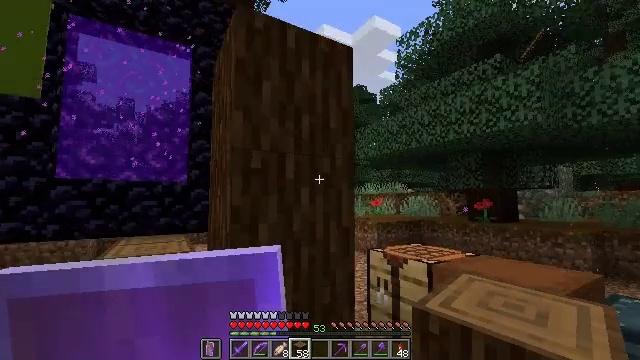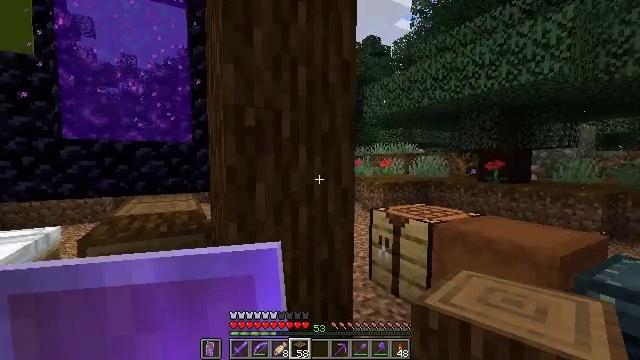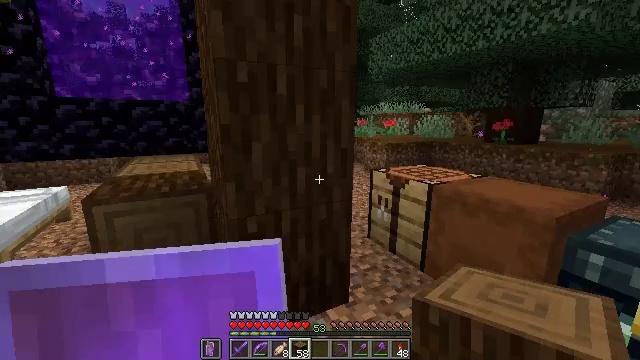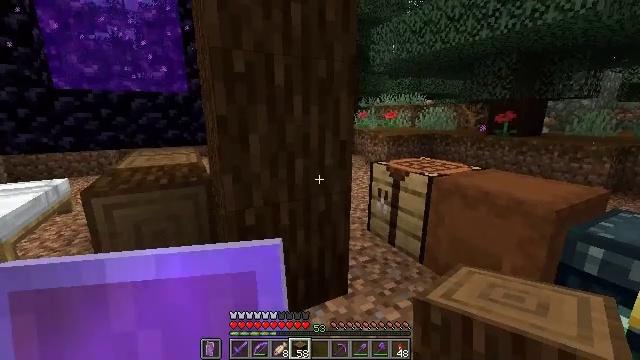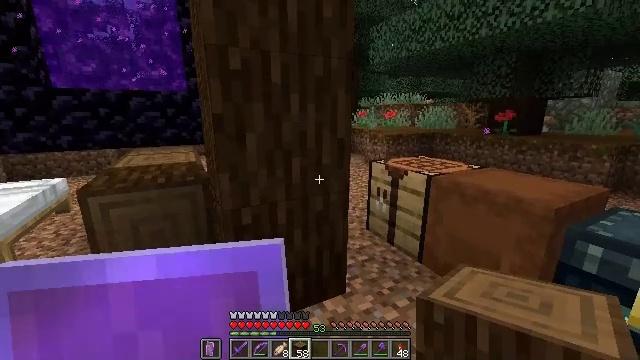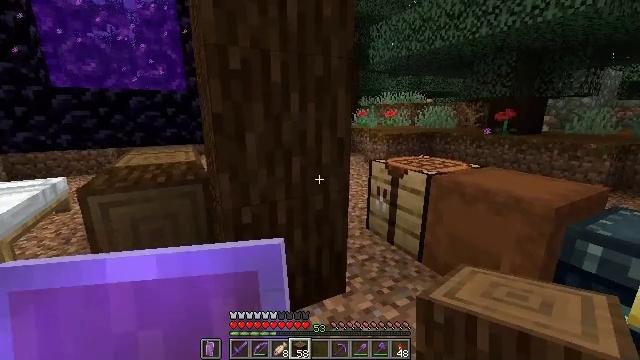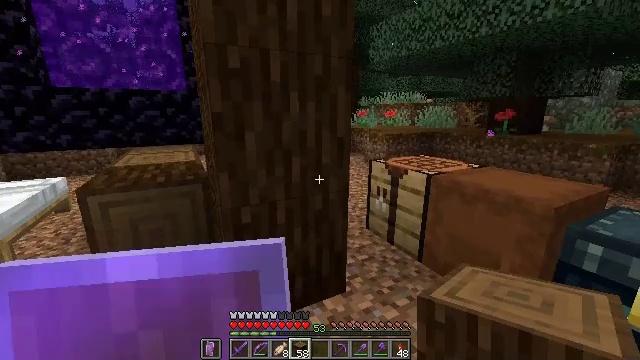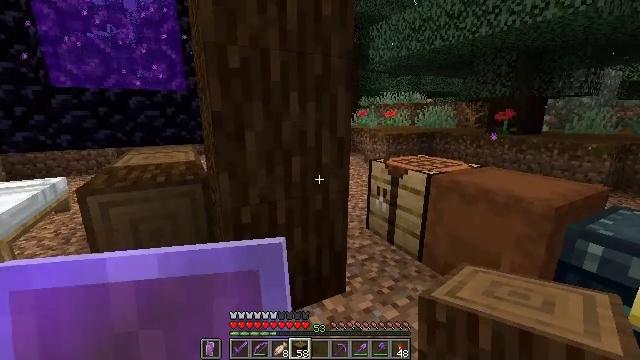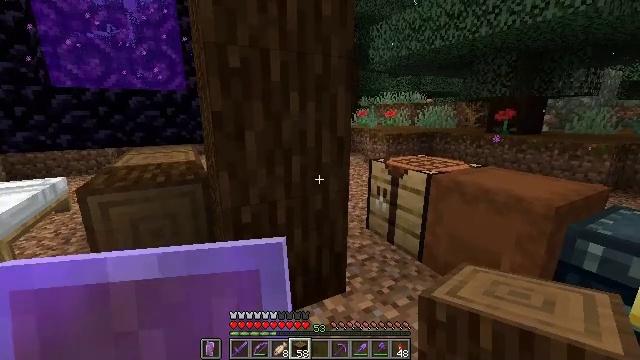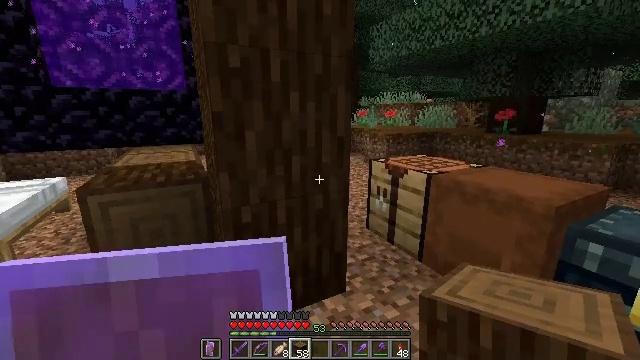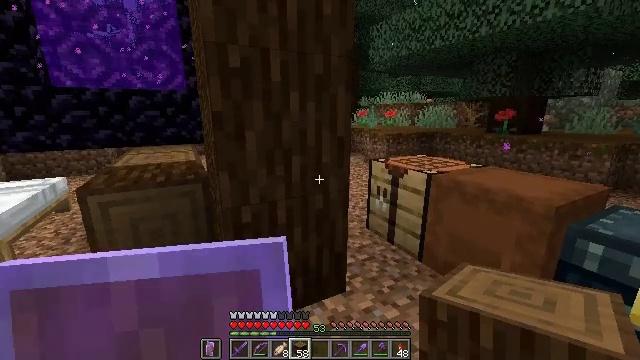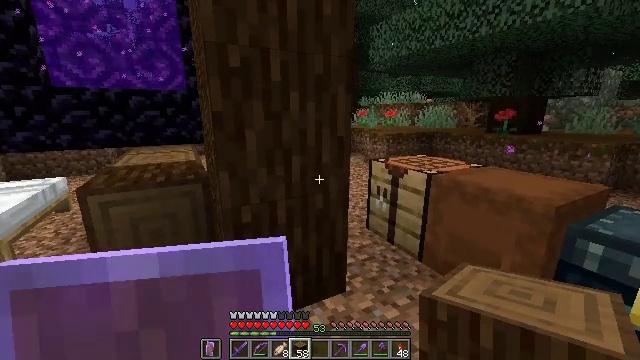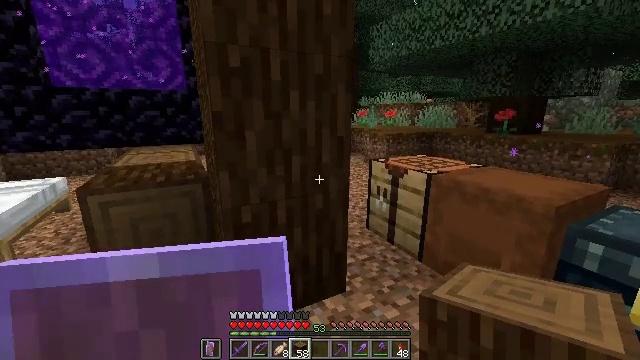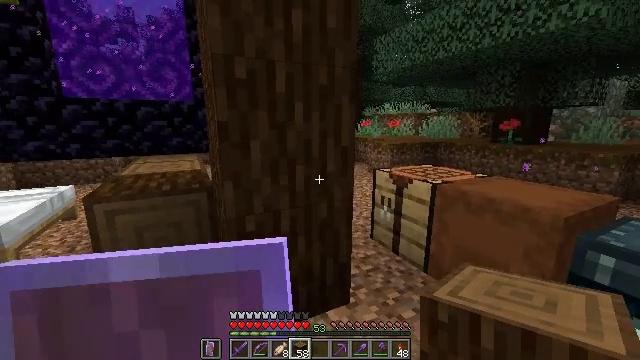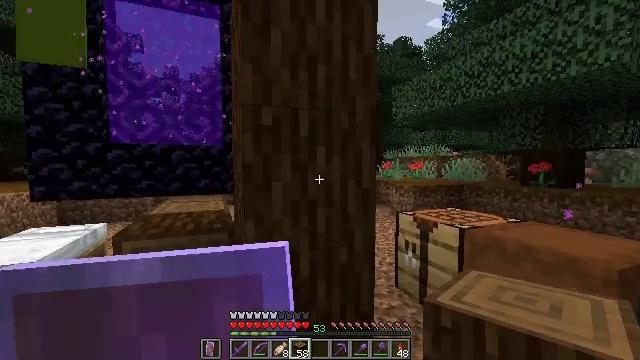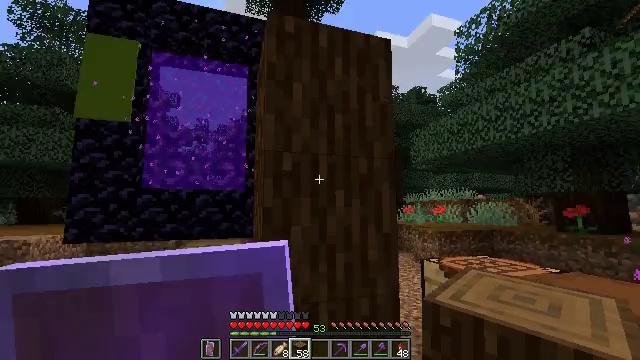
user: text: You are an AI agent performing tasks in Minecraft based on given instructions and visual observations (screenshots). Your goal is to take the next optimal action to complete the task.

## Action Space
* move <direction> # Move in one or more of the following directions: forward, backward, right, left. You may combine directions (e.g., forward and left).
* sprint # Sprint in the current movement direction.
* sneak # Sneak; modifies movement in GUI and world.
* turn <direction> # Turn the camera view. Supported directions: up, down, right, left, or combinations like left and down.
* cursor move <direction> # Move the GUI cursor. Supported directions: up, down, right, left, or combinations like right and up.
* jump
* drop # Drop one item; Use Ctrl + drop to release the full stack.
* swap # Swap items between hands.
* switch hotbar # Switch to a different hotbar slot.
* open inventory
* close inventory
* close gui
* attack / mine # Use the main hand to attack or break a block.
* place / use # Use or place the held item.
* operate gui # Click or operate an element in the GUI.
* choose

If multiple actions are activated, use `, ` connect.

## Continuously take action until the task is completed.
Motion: motion action
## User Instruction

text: Collect spruce log for building materials.
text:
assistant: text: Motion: turn left and down
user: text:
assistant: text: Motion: turn down
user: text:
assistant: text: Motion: turn down
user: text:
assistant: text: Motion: no_op
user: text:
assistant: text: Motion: no_op
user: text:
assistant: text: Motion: no_op
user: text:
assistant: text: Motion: no_op
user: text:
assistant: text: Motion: no_op
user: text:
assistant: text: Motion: no_op
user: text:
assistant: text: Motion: no_op
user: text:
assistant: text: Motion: no_op
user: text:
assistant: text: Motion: no_op
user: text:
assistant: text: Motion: turn up
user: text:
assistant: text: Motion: turn left and up
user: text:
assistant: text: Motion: turn left and up
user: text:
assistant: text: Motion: move forward, turn left and up
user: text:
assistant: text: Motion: move forward
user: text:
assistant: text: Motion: move forward, turn left and down
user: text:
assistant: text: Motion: move forward, turn left and down
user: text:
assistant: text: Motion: move forward, turn left and down
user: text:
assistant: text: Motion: move forward, turn down
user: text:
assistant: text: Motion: move forward and move left
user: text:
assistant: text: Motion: move forward and move left
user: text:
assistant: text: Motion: move forward and move left, turn right and down
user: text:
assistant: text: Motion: move forward and move left, turn right and down
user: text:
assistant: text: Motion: move forward and move left, turn right and down
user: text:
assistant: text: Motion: turn right
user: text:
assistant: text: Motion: turn right
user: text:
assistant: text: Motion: no_op
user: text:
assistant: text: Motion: turn right